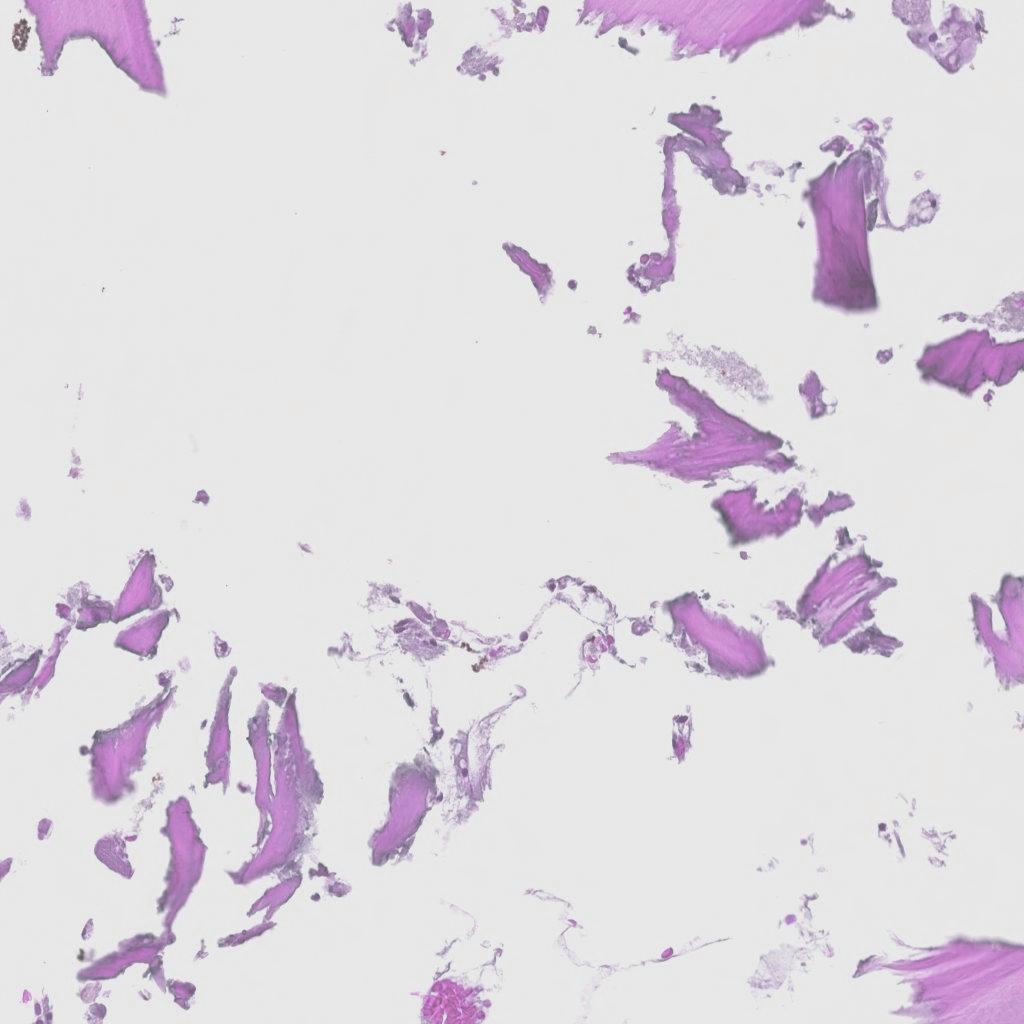
Label: Non-Tumor